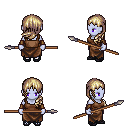
a pixel art fantasy rpg character, female body template, dark elf, purple skin, brown pirate shirt, robe skirt, white blonde left-swept hairstyle, cloth bracers, ghillies, spear, four views (front, back, left, right), 2x2 character sprite sheet, small pixel art, hard edges, no anti-aliasing